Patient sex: M
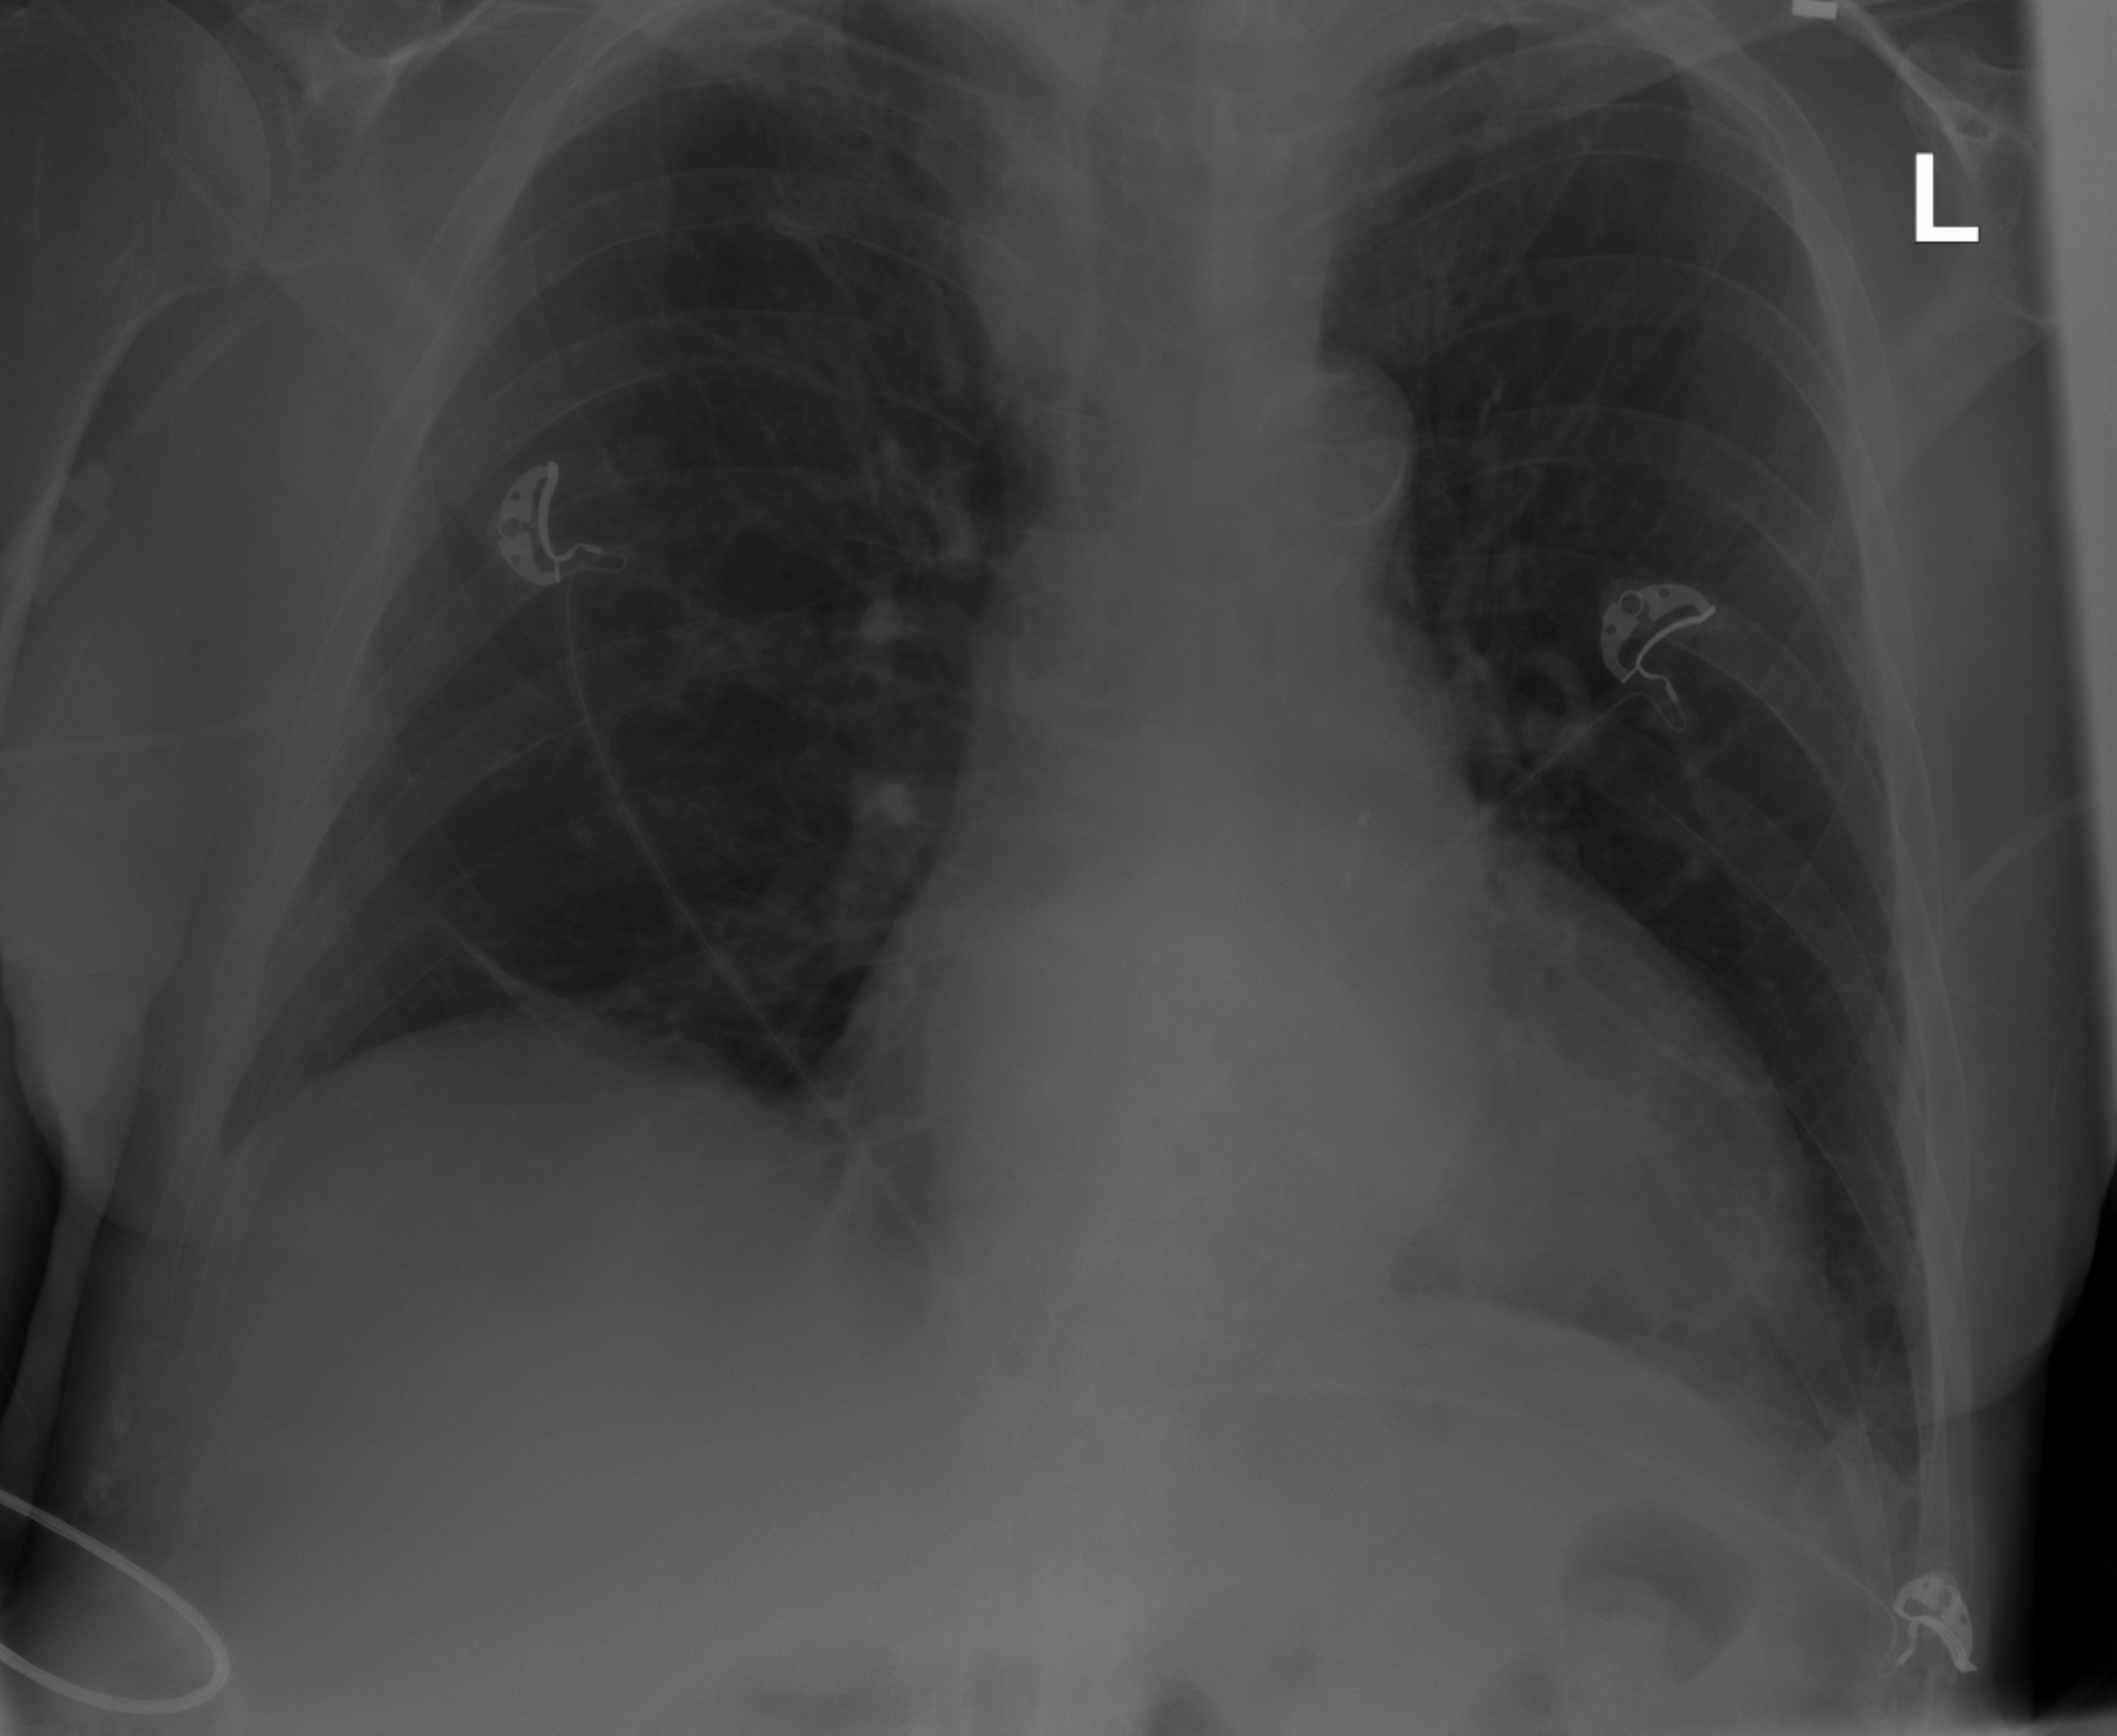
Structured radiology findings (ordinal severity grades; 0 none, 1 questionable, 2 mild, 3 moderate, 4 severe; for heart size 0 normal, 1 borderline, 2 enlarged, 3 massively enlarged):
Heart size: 2
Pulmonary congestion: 2
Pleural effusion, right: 1
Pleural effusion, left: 1
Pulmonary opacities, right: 0
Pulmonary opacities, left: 0
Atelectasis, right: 2
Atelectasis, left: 0